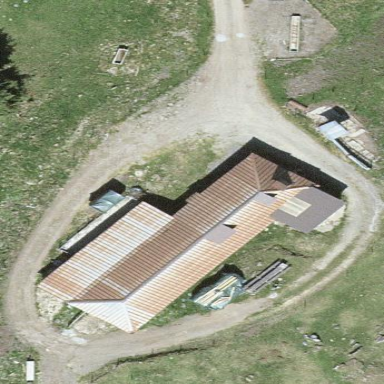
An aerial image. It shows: Farmyard area.